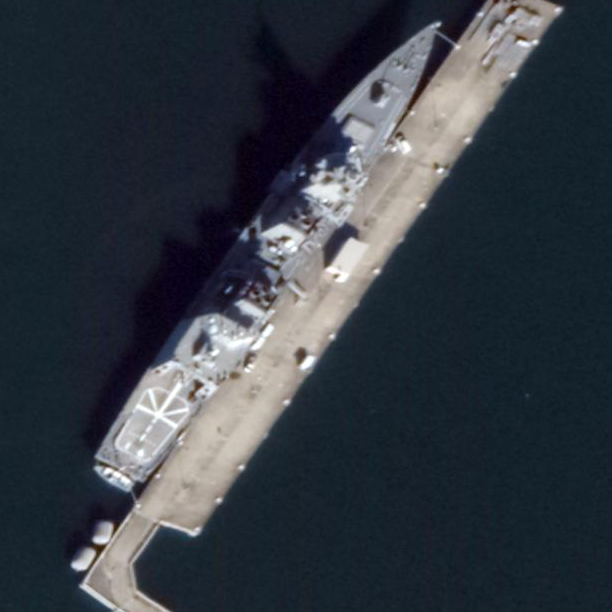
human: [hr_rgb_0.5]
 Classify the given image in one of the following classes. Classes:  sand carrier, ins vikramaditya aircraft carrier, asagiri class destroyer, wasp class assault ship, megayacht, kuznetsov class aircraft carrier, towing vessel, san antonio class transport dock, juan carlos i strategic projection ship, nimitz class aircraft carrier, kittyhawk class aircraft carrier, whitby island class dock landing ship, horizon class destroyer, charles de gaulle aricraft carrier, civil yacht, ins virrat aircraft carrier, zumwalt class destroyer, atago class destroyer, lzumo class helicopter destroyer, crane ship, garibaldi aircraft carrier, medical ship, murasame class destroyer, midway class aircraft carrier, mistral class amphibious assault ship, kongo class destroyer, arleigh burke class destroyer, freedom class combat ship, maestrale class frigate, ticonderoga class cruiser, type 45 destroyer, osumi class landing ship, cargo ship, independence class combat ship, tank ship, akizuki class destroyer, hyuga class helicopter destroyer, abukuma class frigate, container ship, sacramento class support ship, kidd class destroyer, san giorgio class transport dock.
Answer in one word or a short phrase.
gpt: Akizuki class destroyer